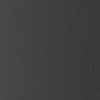
Atmospheric dust classification: not_dusty